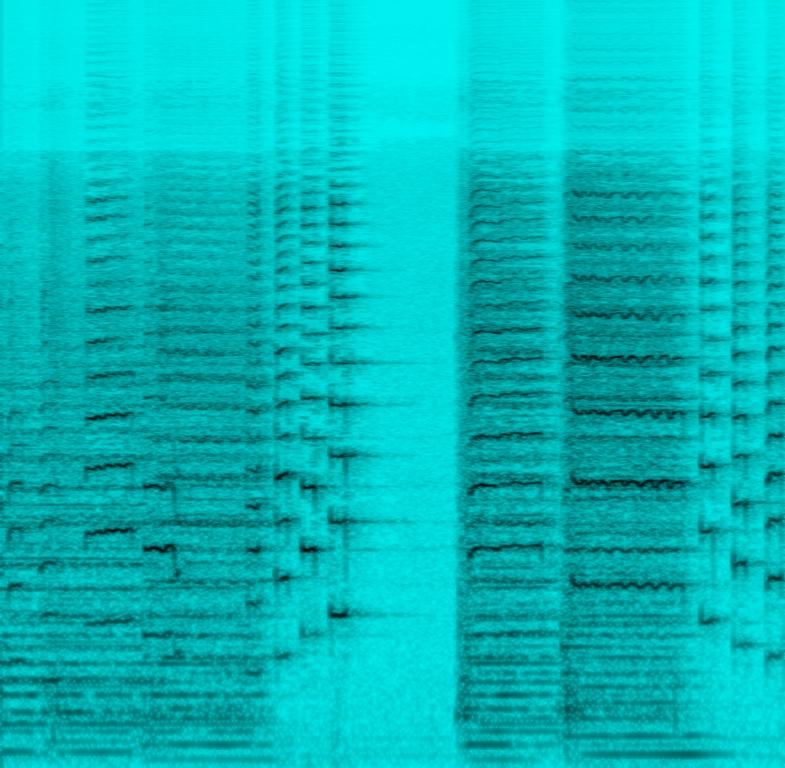
This jazz song features a trumpet playing the main melody. This is accompanied by a string section. There are long pauses in between lines where the backing instruments pause while the trumpet solo is played. Percussion is played along with the string section. There are no voices in this song. This is an instrumental song. This song can be played in a silent movie.